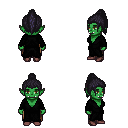
a pixel art fantasy rpg character, female body template, orc, green skin, gray robe, robe skirt, raven long topknot hairstyle, maroon shoes, four views (front, back, left, right), 2x2 character sprite sheet, small pixel art, hard edges, no anti-aliasing